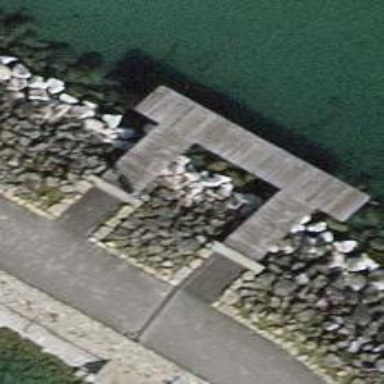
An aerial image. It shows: Man-made pier.